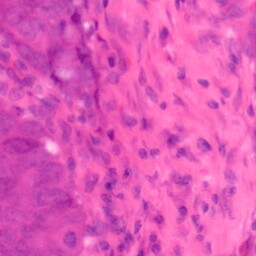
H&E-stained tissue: Colon